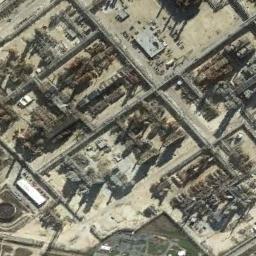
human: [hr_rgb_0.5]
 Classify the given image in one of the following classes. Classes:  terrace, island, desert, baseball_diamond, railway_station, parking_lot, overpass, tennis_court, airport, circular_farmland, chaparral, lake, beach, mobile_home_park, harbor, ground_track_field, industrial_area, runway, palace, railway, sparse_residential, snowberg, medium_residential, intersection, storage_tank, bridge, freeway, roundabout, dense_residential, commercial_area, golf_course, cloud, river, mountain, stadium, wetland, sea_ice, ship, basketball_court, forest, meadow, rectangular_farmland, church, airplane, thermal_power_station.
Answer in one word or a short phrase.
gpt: industrial_area